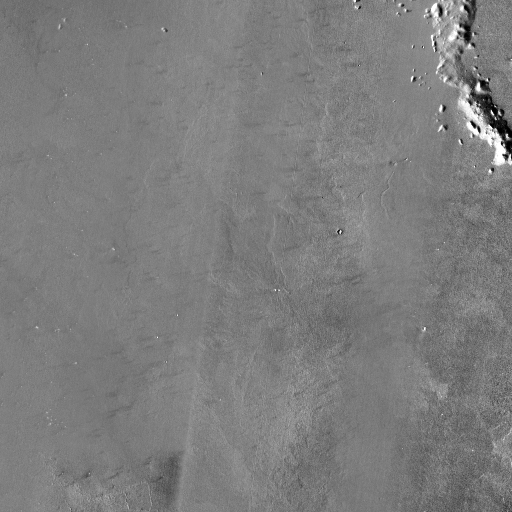
Crater classes present: Background, Other